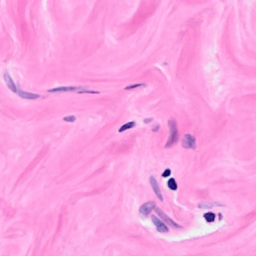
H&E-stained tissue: Breast